Interaction volume radius: 10 \u00c5
Interaction volume height: 40 \u00c5
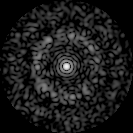
Disorder parameter: 0.8484